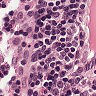
Metastatic tissue present: no